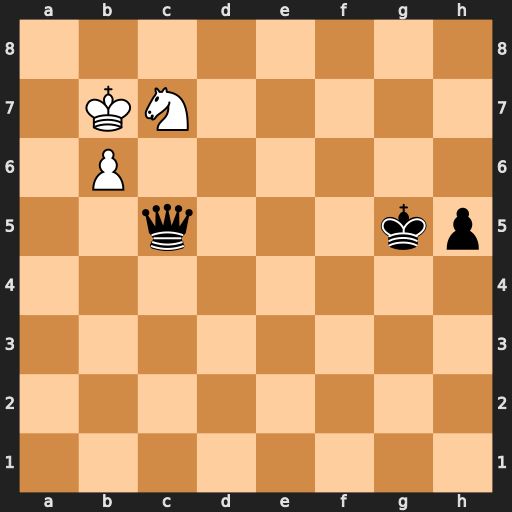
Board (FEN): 8/1KN5/1P6/2q3kp/8/8/8/8
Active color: w
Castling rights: -
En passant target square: -
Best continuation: Ne6+ Kg4 Nxc5